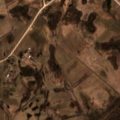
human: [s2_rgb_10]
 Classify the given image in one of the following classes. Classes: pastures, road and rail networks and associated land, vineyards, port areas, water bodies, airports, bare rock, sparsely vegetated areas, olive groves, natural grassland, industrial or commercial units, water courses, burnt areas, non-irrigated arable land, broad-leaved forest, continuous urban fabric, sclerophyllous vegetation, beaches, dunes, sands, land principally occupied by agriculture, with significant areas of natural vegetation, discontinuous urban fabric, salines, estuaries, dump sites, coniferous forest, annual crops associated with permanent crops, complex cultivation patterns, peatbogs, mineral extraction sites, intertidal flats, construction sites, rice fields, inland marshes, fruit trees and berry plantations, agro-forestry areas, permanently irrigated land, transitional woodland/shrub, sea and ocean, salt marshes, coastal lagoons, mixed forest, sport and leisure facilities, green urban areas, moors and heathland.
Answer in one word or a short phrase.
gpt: pastures, complex cultivation patterns, land principally occupied by agriculture, with significant areas of natural vegetation, transitional woodland/shrub